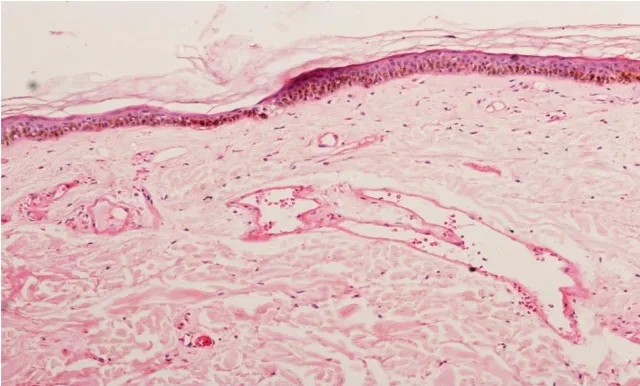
Skin biopsy showing dilated and congested vessels.
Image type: pathology (h&e)